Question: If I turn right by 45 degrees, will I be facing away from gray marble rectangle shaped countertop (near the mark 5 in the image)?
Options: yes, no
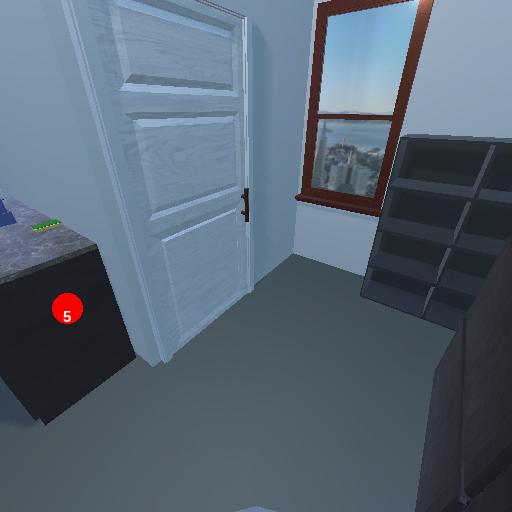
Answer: yes